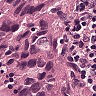
Metastatic tissue present: yes